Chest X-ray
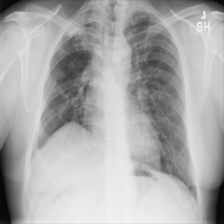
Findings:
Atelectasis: negative
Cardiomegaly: negative
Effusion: negative
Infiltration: negative
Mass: negative
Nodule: negative
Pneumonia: negative
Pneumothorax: negative
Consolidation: negative
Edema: negative
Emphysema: negative
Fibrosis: negative
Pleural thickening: negative
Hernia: negative